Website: apple
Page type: customer-info-address
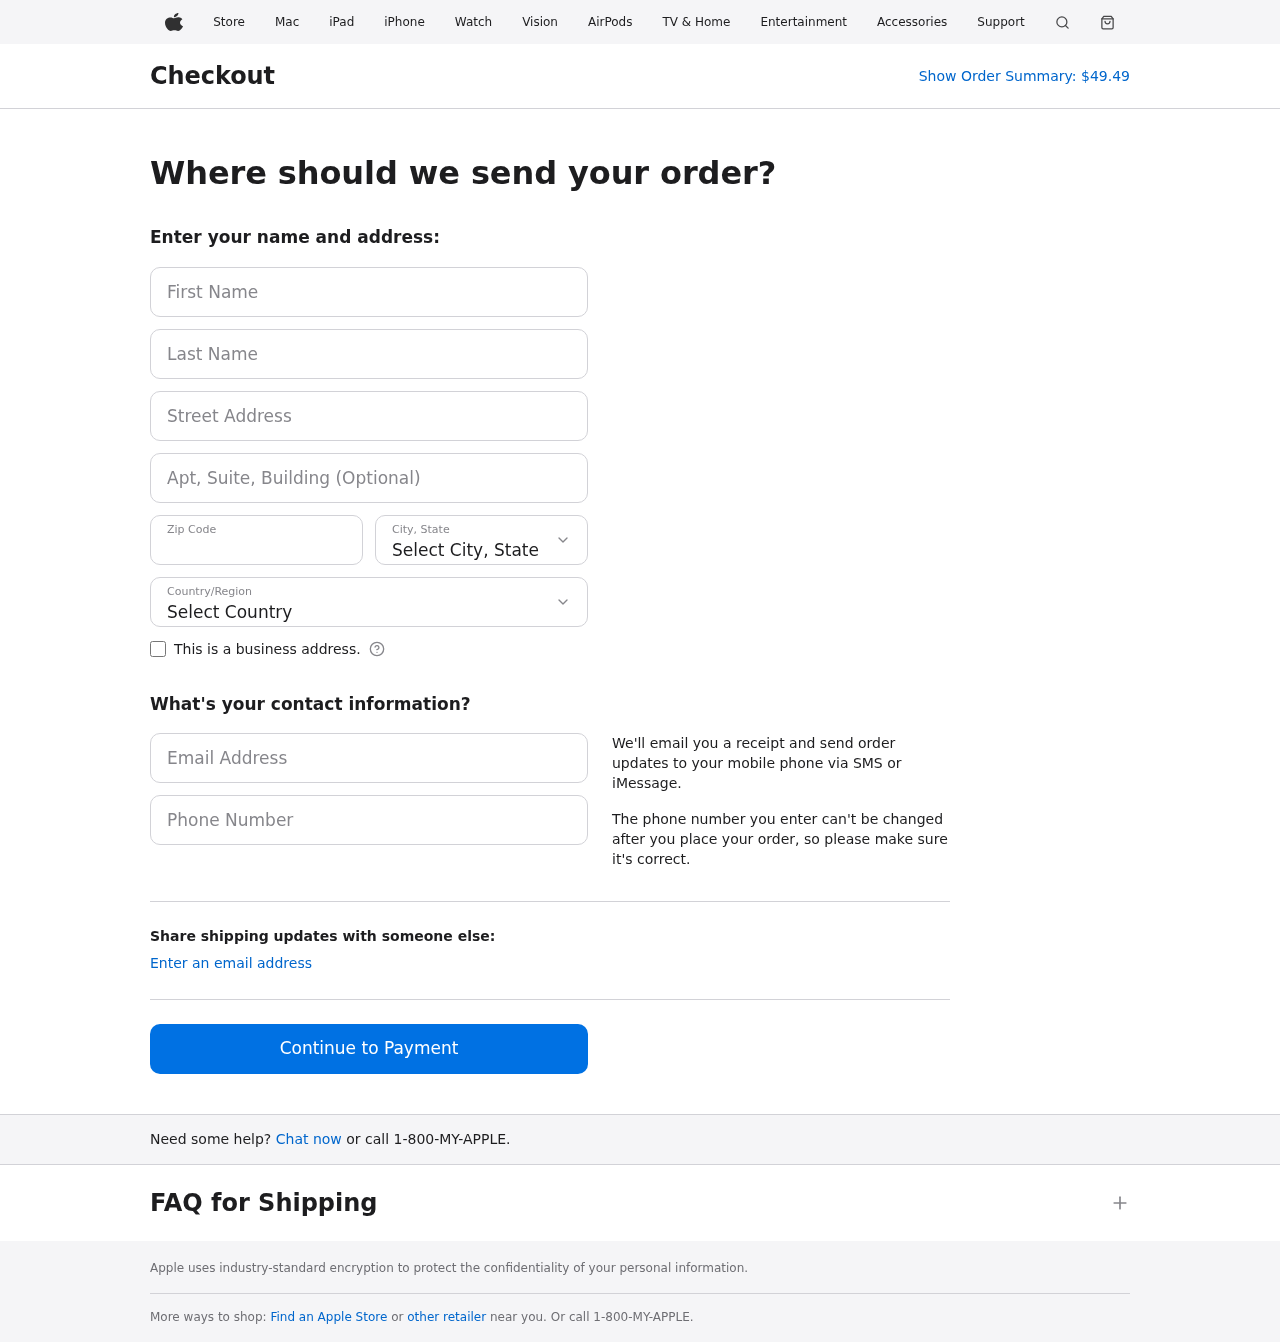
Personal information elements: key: PII_CITY_STATE
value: West Dana, FM
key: PII_COUNTRY
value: United States
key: PII_EMAIL
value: kchen@yahoo.com
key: PII_FIRSTNAME
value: Katherine
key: PII_LASTNAME
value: Chen
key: PII_PHONE
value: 6626335704
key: PII_POSTCODE
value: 56917
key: PII_STREET
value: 689 Thomas Centers Suite 723
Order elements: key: ORDER_TOTAL
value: $49.49